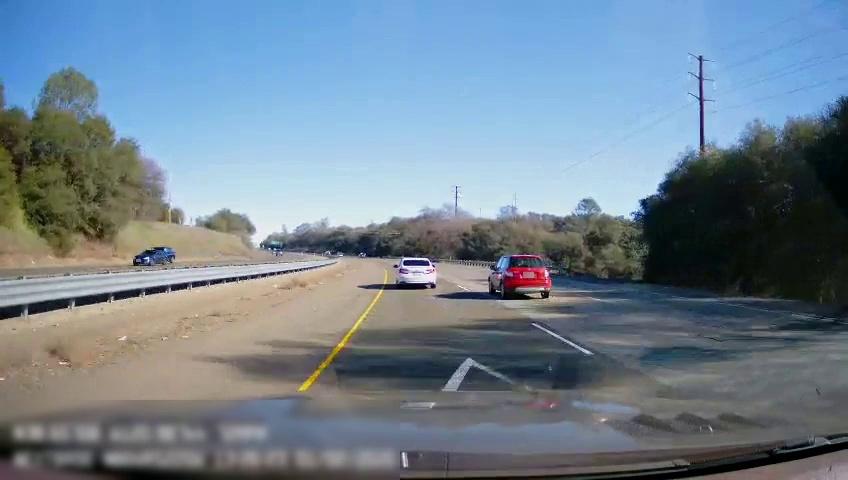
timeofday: Day
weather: Sunny
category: Drivable Space
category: Drivable Space
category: Vehicles | Car
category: Vehicles | Car
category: Vehicles | SUV
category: Vehicles | Car
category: Lanes | Current Lane
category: Lanes | Current Lane
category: Lanes | Alternate Lane